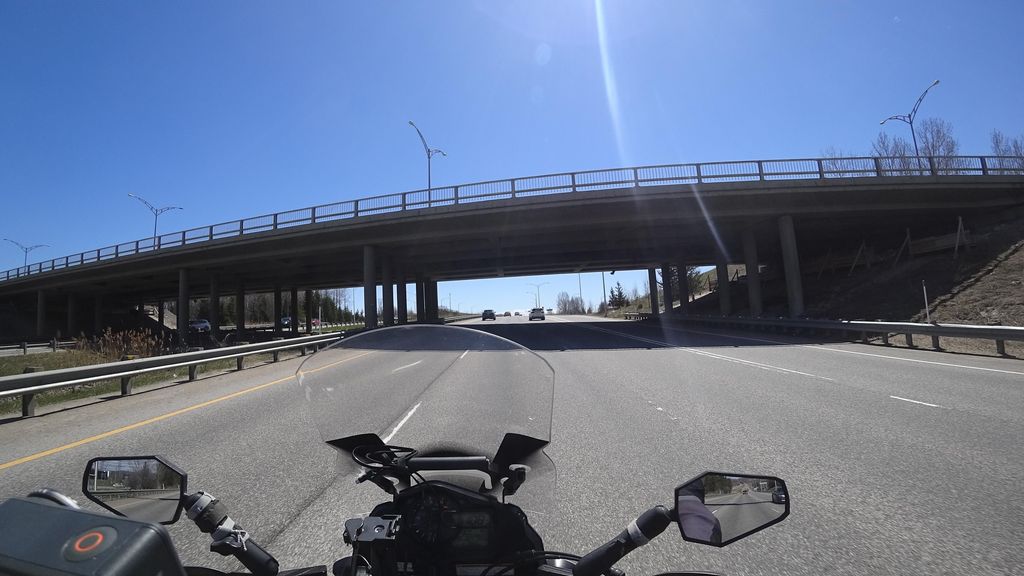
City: quebec_city